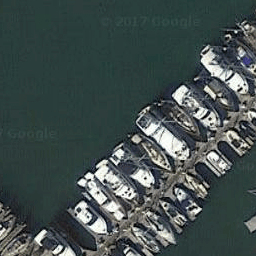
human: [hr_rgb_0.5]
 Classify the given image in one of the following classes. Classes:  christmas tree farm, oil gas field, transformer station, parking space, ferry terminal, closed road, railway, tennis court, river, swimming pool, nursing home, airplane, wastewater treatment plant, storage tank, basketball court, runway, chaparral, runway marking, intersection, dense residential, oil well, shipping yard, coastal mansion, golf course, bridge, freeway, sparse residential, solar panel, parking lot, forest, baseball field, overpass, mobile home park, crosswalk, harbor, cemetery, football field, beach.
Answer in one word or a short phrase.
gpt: harbor